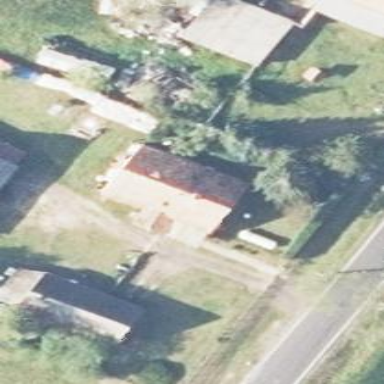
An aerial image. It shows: Building with gabled roof oriented along its length.